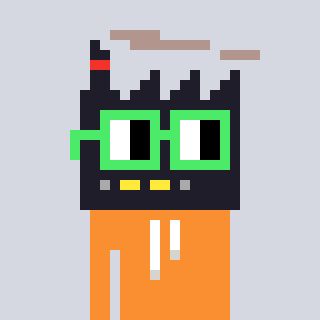
a pixel art character with square light green glasses, a factory-shaped head and a orange-colored body on a cool background